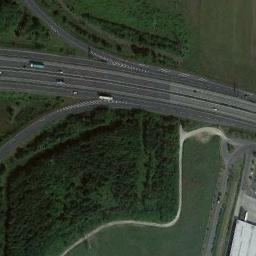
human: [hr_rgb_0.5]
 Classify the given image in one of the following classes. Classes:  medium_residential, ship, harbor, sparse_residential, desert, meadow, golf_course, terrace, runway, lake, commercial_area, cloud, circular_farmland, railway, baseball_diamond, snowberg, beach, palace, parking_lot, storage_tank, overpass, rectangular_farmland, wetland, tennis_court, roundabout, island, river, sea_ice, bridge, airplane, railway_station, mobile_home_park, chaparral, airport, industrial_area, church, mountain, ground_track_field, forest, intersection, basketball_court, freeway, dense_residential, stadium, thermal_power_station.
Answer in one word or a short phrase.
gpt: freeway